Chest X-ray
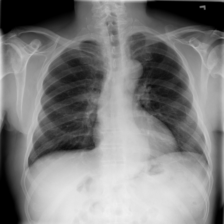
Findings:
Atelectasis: negative
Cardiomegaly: negative
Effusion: negative
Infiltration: negative
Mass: negative
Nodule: positive
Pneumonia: negative
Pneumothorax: negative
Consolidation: negative
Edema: negative
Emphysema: negative
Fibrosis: negative
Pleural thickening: negative
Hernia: negative